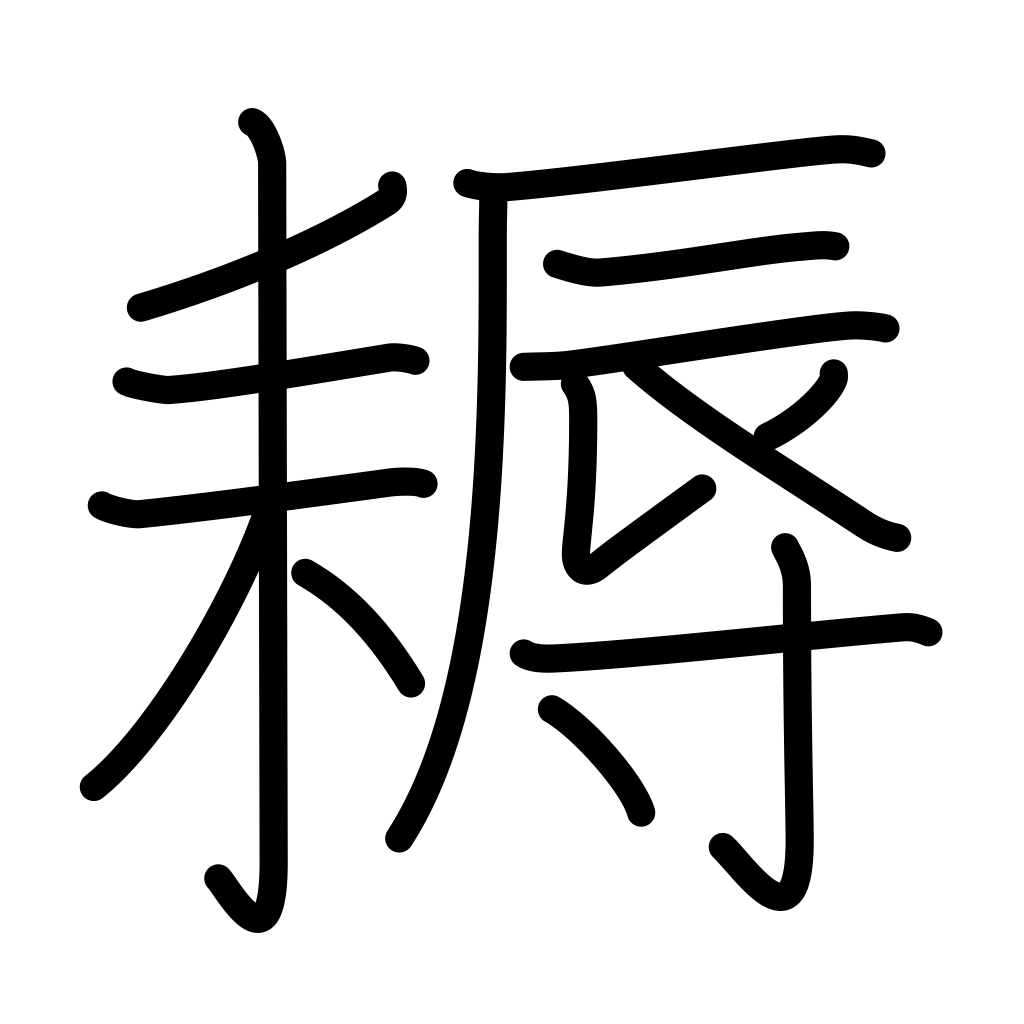
Meaning: hoe